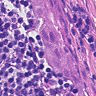
Metastatic tissue present: yes